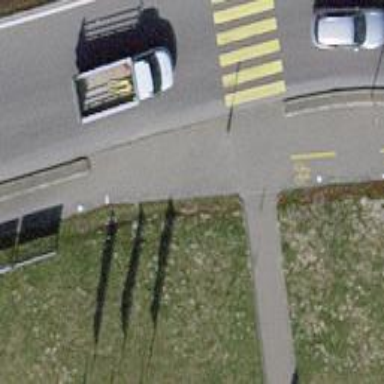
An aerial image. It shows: Cycleway.